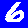
Digit: 6